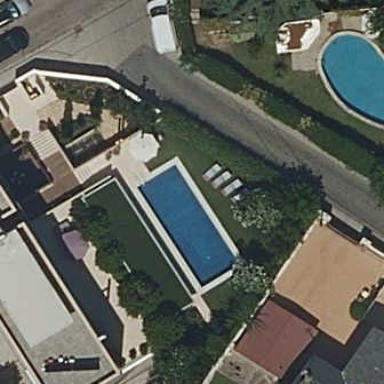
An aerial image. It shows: Swimming pool located in leisure land.